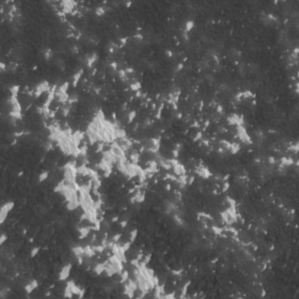
Label: frost